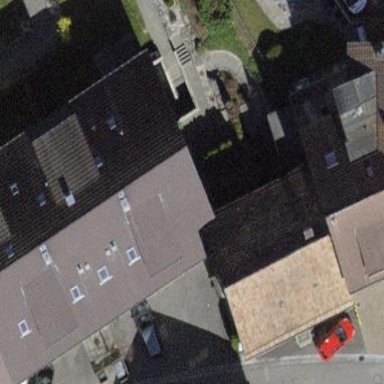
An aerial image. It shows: Building with tiled roof.